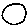
Label: circle